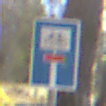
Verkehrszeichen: SackgasseRadverkehrDurchlaessig
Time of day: MorningAfternoon
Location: Outdoor (Nature)
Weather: Clear
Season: Winter
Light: Natural